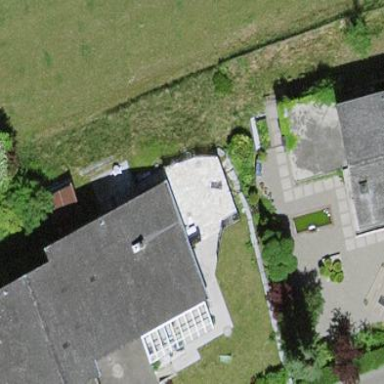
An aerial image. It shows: Simple house.